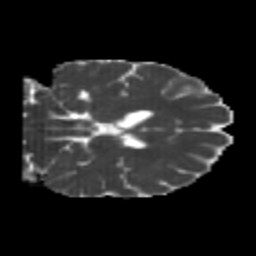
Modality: MD
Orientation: coronal
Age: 24
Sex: male
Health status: healthy
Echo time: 0.074 s